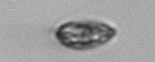
Label: Prorocentrum_triestinum